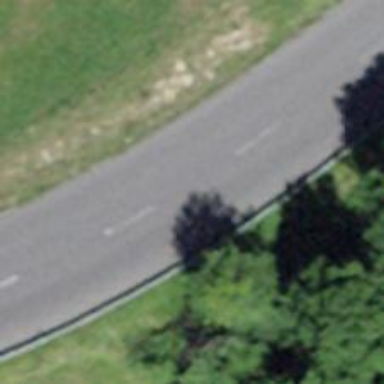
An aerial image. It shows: Tertiary road.